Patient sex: M
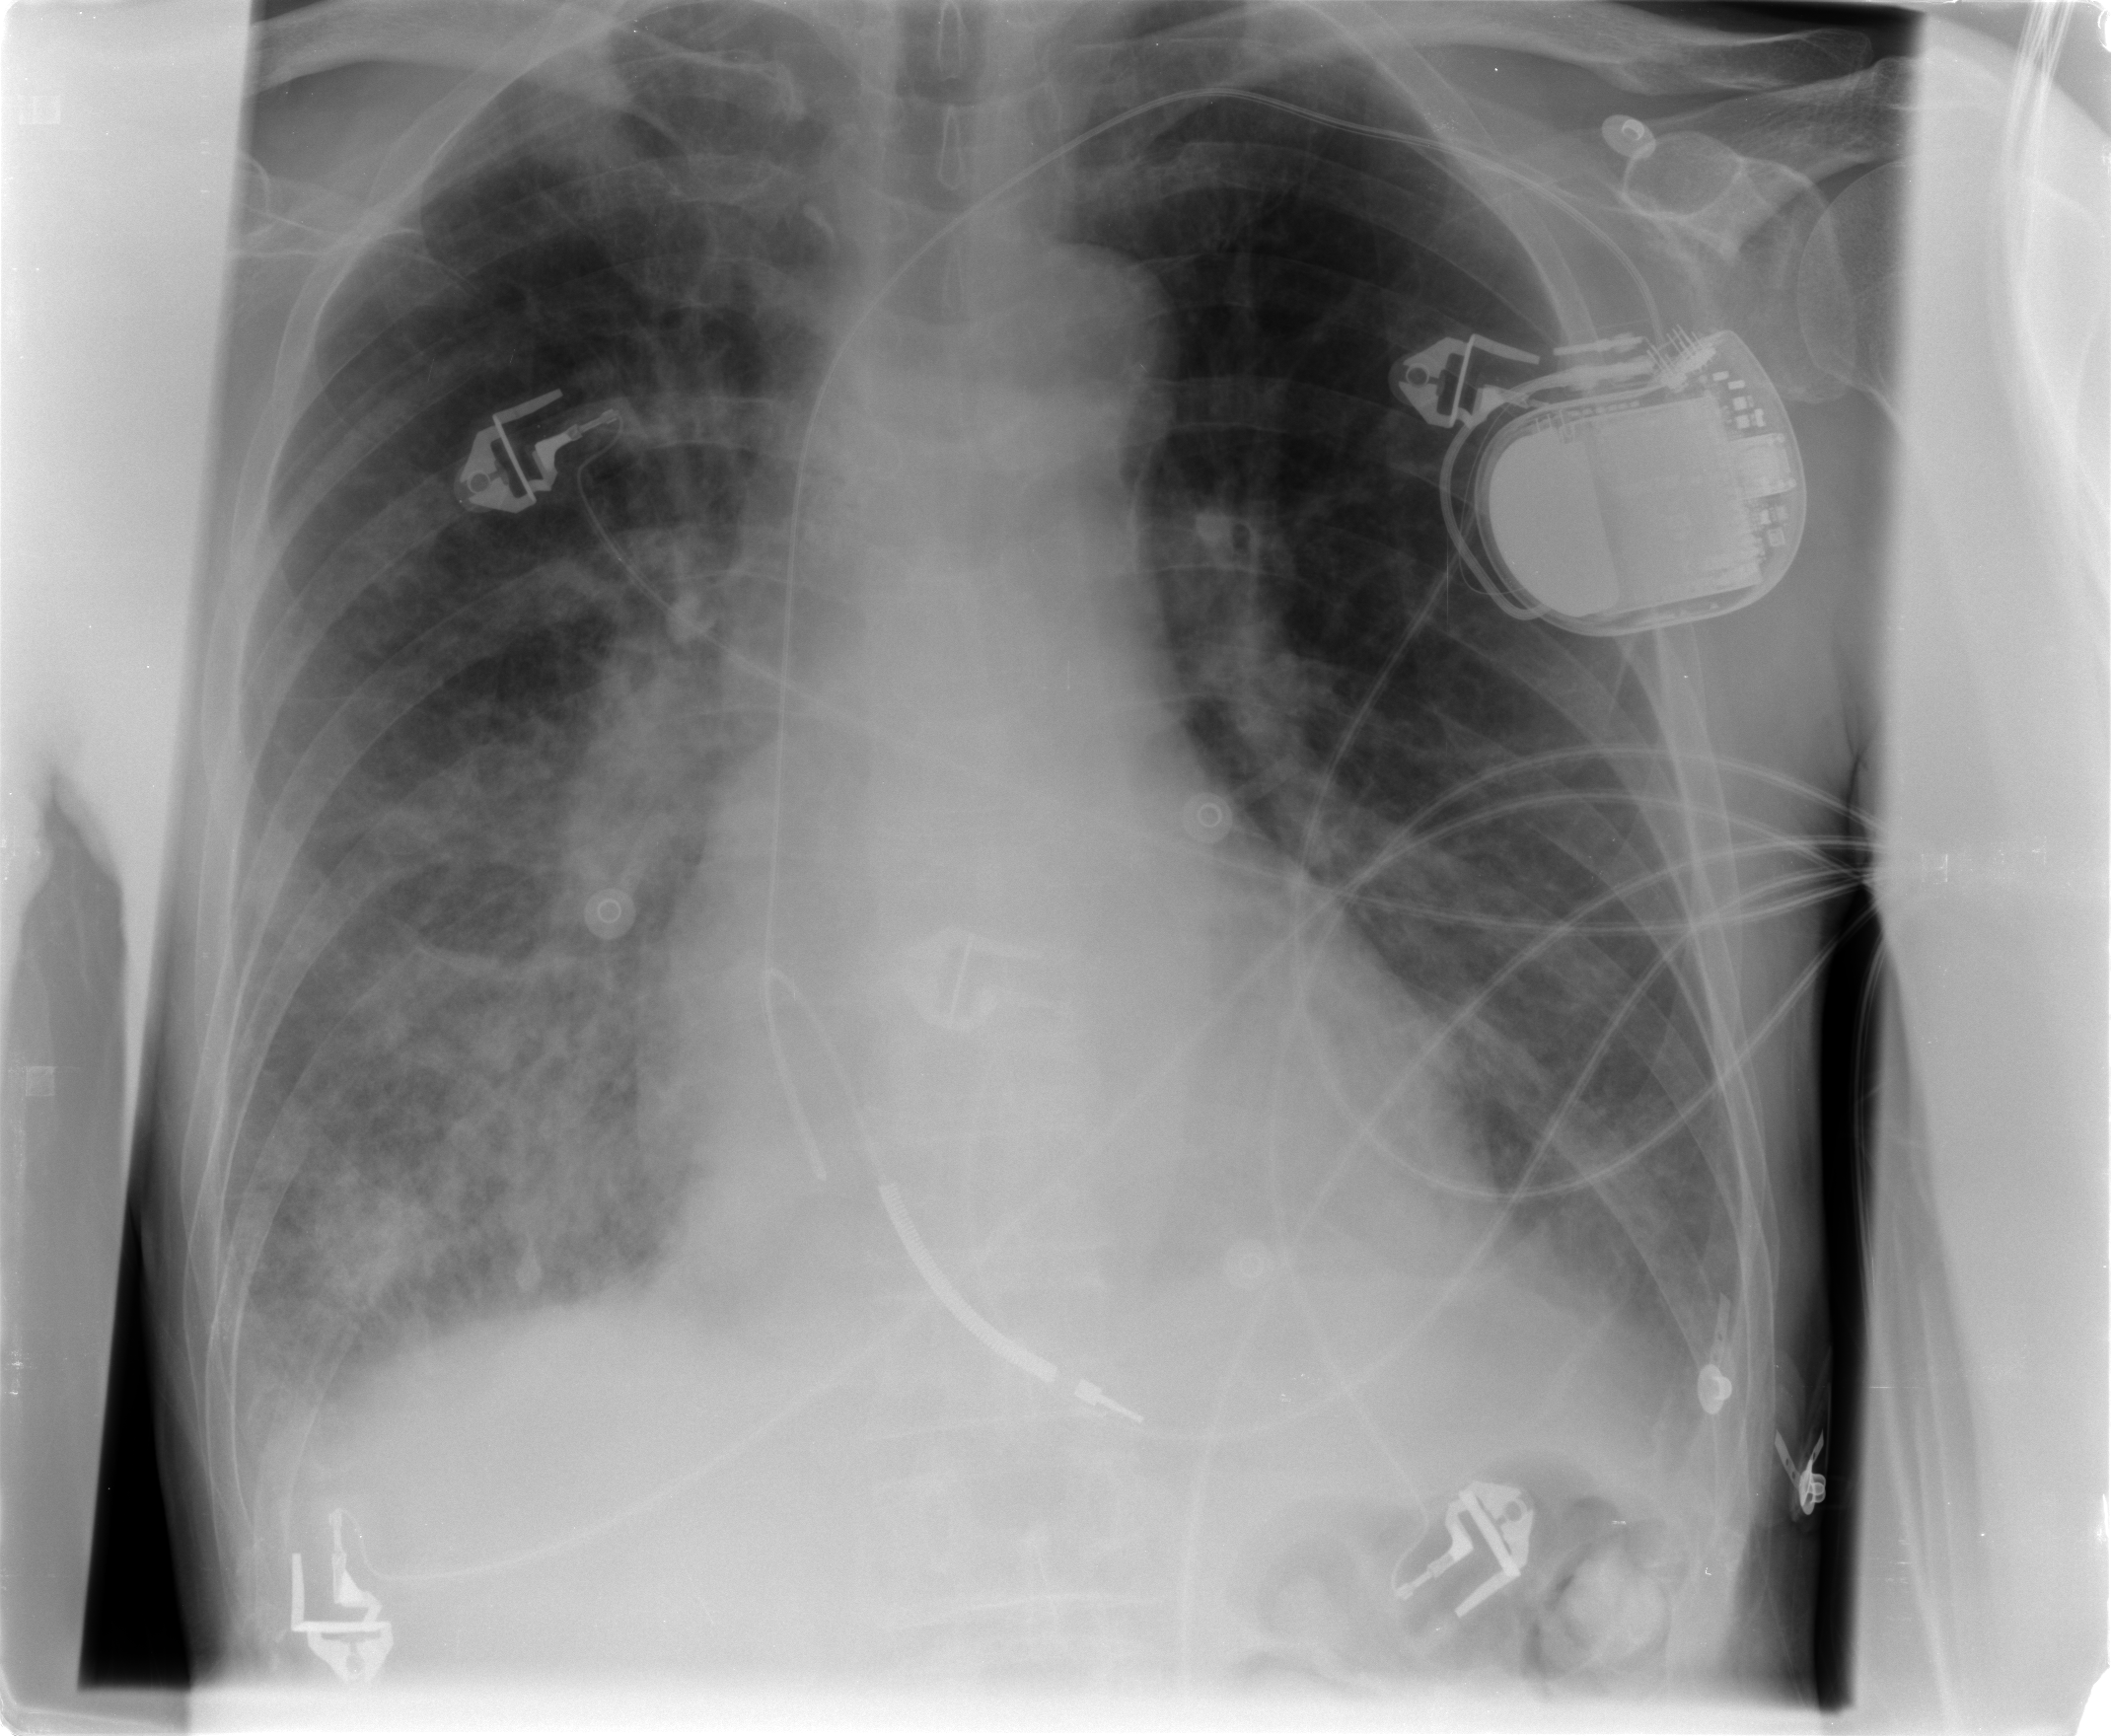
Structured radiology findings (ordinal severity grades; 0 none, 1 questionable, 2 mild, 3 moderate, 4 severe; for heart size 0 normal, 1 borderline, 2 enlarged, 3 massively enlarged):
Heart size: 0
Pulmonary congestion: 2
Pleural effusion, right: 2
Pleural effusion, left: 2
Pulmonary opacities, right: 2
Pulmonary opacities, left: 0
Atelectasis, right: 2
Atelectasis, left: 2